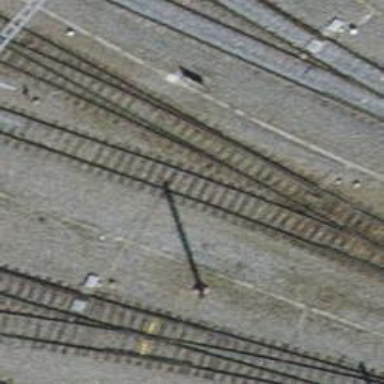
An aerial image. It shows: Railway switch.